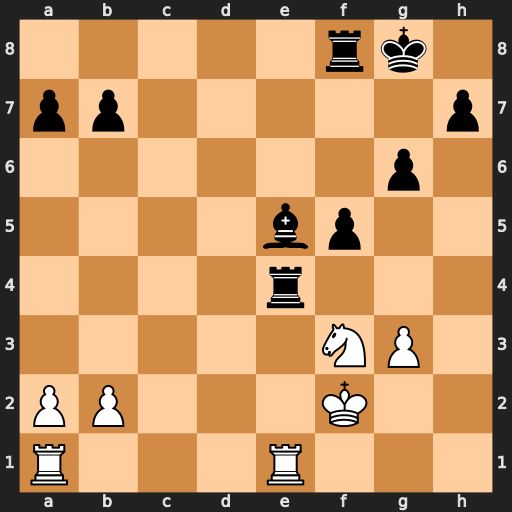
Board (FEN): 5rk1/pp5p/6p1/4bp2/4r3/5NP1/PP3K2/R3R3
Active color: w
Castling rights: -
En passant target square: -
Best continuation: Nxe5 Rxe1 Rxe1